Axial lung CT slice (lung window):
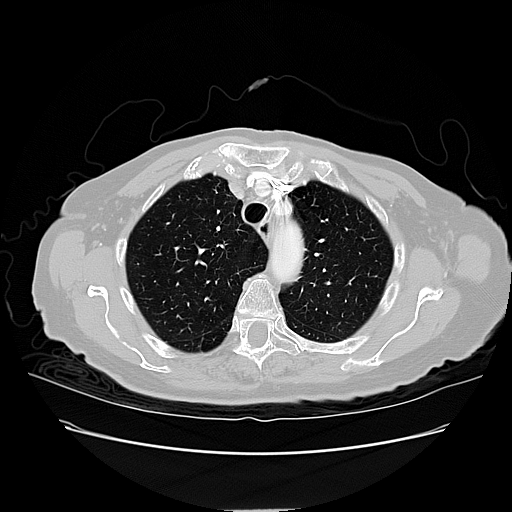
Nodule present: no